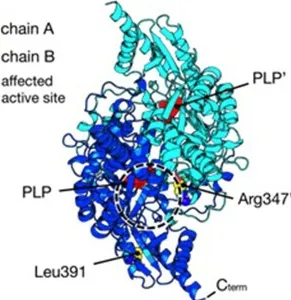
Structural analysis of AADC protein and localization of substituted amino acids. (A) AADC dimeric structure is represented as a cartoon. Chain A is blue and Chain B is cyan. PLP molecule for each active site is represented as red spheres. Leu391 and Arg347' in the heterodimeric protein are shown as yellow spheres. The prime indicates the residue and cofactor molecules belonging to subunit B. The active site where both variants may exert their effect is highlighted as a dashed circle.
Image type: radiology (ct)